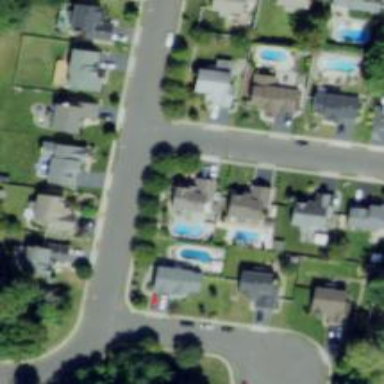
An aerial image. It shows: Neighborhood.